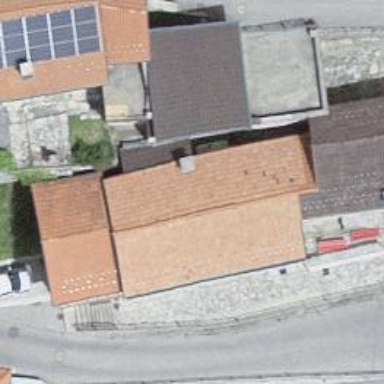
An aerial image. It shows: Hostel for tourism.